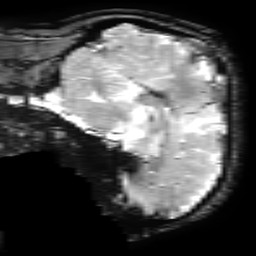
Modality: T2starw
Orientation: sagittal
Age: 34
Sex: male
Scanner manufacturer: ge
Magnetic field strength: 3 T
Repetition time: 0.65 s
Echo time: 0.02 s